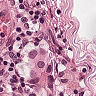
Metastatic tissue present: yes